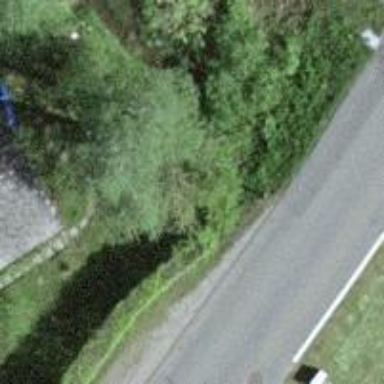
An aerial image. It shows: Hedge acting as barrier.